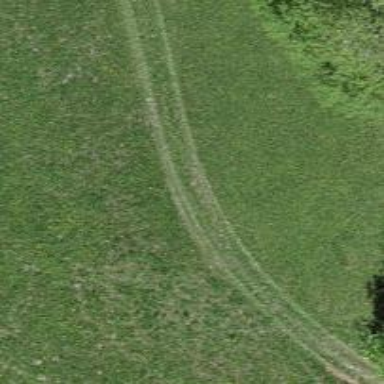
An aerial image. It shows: Track with grade5 tracktype.